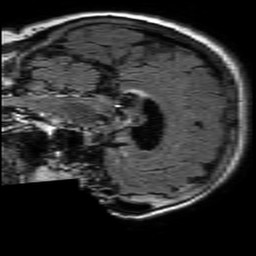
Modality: FLAIR
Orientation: sagittal
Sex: female
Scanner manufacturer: philips
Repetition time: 11 s
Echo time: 0.125 s